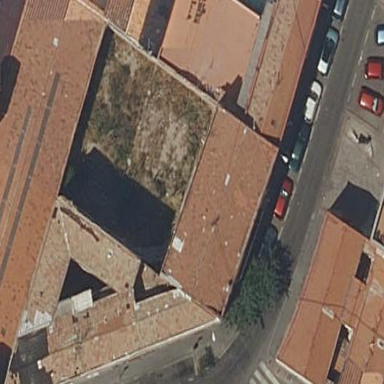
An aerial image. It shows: Part of building.